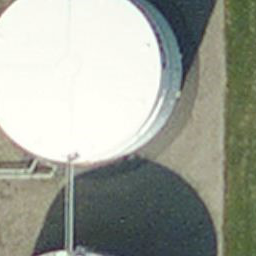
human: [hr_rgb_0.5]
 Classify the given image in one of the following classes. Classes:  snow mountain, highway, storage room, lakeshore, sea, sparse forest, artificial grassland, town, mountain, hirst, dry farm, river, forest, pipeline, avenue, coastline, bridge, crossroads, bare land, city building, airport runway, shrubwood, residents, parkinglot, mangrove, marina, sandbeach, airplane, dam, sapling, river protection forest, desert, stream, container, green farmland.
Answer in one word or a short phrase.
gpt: storage room